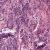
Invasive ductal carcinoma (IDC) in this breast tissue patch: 1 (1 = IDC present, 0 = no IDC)